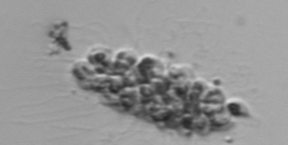
Label: Leptocylindrus_mediterraneus